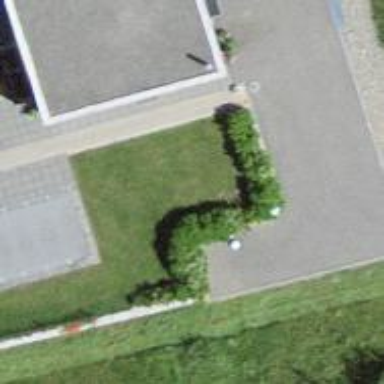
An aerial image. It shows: Hedge acting as barrier.